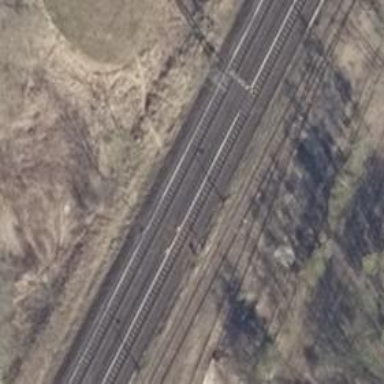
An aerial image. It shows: Railway signal.